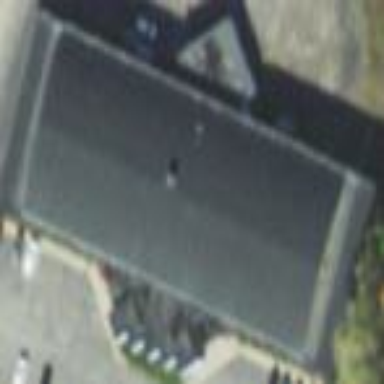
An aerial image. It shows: Building housing bowling alley.